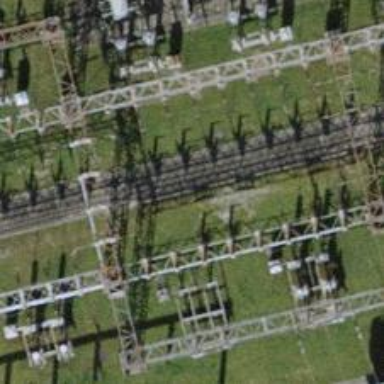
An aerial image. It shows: Busbar power line.